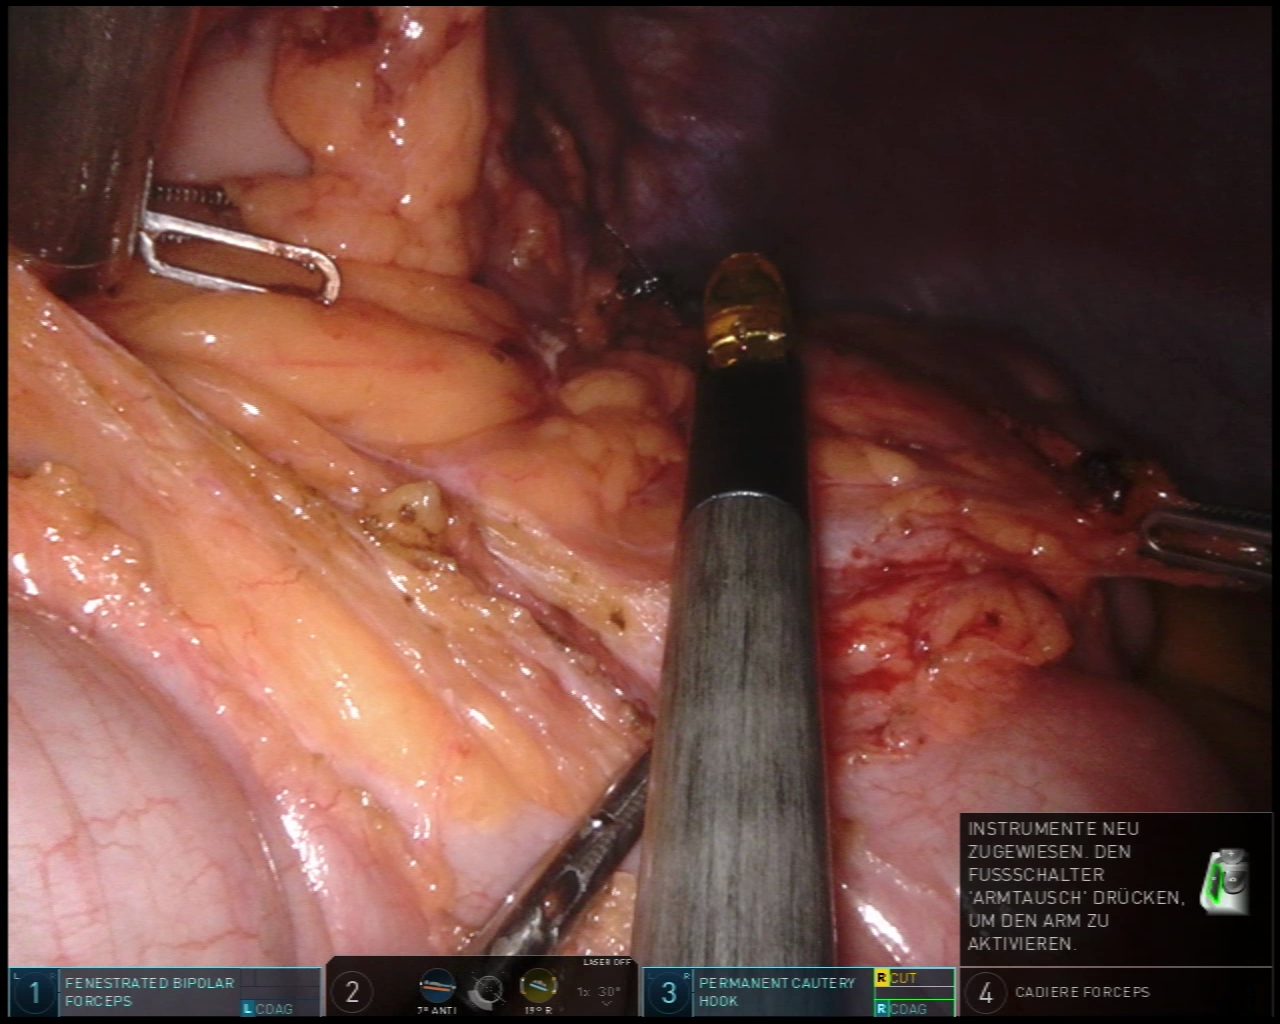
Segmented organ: stomach
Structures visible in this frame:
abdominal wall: yes
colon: yes
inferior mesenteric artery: no
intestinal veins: no
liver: no
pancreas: no
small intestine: no
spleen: no
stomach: yes
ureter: no
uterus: no
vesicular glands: no